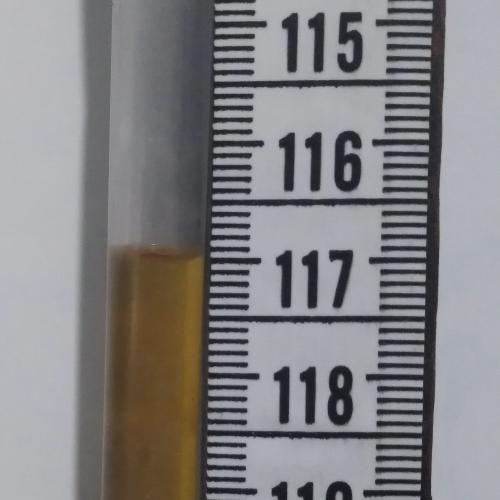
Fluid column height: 117.0 cm